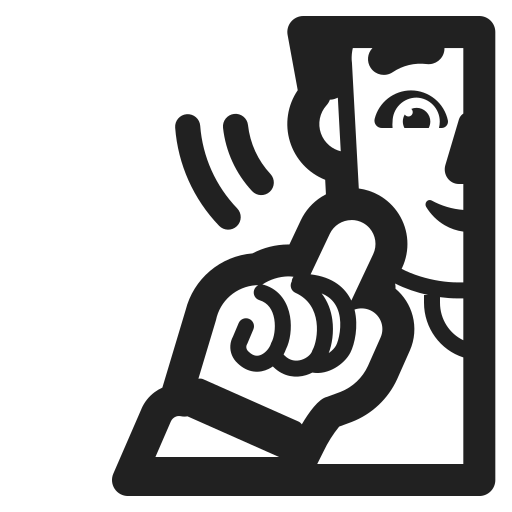
woman deaf high contrast default